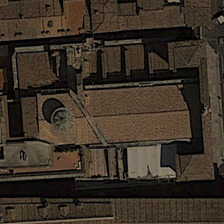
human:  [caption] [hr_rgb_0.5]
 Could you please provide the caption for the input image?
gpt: several cars are near a red church .

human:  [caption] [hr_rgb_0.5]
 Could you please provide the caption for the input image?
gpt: several cars are near a red church .

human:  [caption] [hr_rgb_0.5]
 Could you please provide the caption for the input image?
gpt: several cars are near a red church .

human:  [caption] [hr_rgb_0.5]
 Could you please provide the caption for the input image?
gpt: several cars are near a red church .

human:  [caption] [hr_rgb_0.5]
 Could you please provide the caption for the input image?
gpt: several cars are near a red church .